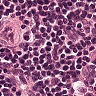
Metastatic tissue present: no